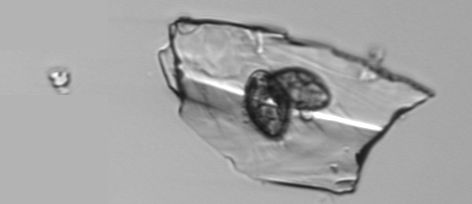
Label: Delphineis